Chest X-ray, AP view. Patient: 32 years old, sex F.
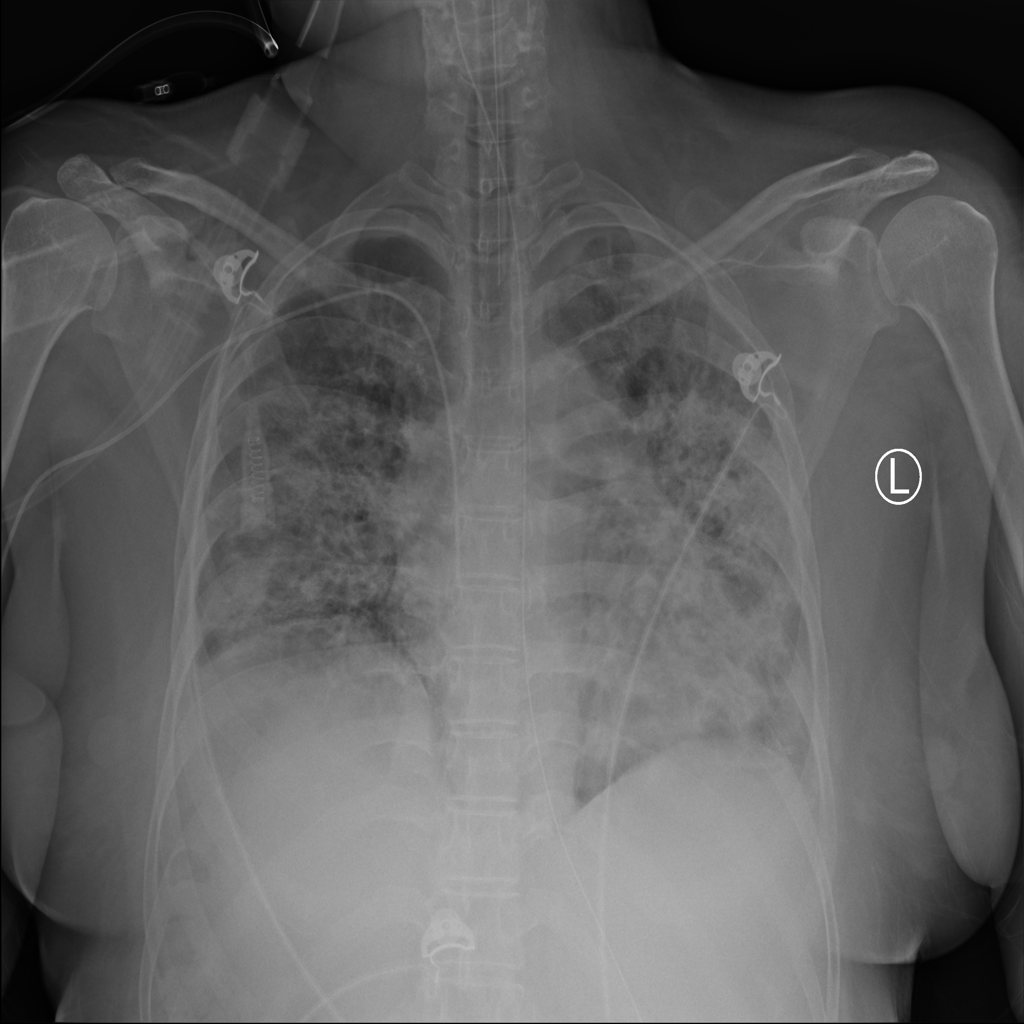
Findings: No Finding